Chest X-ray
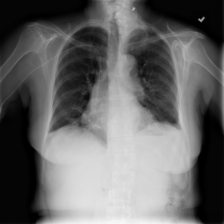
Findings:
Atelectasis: negative
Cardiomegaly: negative
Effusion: positive
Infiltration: positive
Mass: negative
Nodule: negative
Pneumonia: negative
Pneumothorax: negative
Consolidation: negative
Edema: negative
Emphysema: negative
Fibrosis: negative
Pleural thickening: negative
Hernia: negative